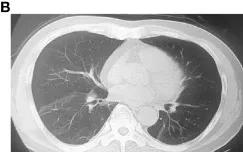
(B) Inflammation absorbed after 2 weeks of glucocorticoid treatment.
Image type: radiology (ct)